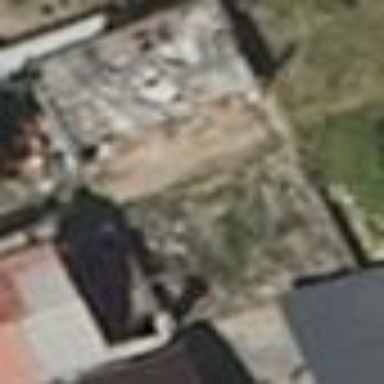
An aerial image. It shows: Shed building.